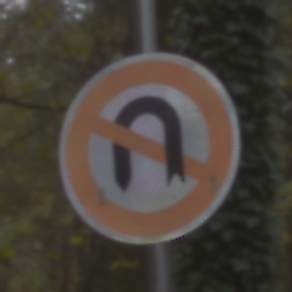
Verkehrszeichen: VerbotWenden
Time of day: MorningAfternoon
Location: Outdoor (Nature)
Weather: Overcast
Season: Autumn
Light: Natural